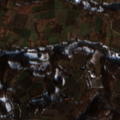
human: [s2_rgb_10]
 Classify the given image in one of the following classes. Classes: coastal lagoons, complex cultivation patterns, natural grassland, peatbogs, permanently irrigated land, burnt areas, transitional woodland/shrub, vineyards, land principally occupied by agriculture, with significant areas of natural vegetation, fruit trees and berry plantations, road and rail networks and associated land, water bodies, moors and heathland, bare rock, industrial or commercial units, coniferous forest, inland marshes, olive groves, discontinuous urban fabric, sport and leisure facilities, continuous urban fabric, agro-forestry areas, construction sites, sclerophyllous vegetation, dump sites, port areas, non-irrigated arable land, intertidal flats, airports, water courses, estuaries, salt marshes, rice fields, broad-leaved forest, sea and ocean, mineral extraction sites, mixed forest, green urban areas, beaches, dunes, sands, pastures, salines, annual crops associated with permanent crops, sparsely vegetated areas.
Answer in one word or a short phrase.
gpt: non-irrigated arable land, complex cultivation patterns, land principally occupied by agriculture, with significant areas of natural vegetation, broad-leaved forest